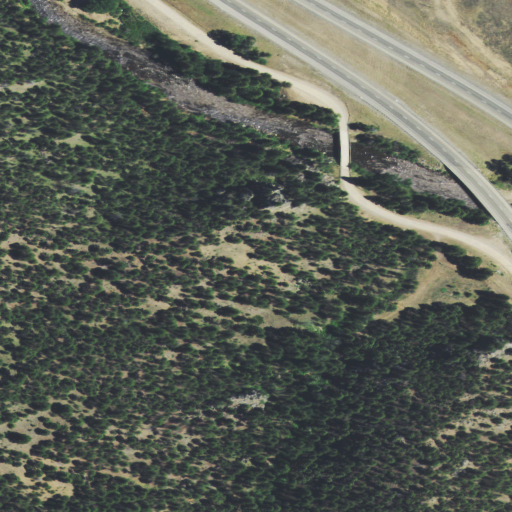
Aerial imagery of valley in Montana named Kilborn Gulch containing evergreen forest, low intensity development, open development, grassland, medium intensity development, and shrub